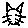
Label: cat